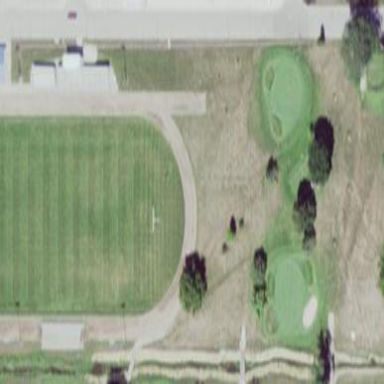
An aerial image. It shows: American football pitch.